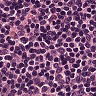
Metastatic tissue present: no